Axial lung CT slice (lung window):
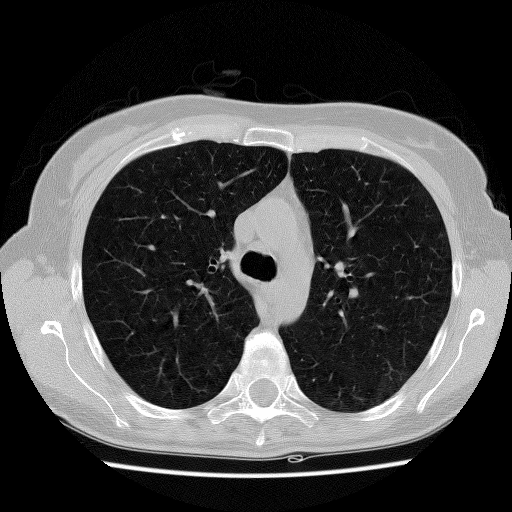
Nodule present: no